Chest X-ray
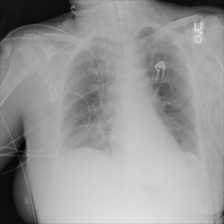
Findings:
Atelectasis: negative
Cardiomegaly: negative
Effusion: negative
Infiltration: negative
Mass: negative
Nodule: negative
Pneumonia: negative
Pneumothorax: negative
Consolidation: negative
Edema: positive
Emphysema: positive
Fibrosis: negative
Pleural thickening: negative
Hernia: negative